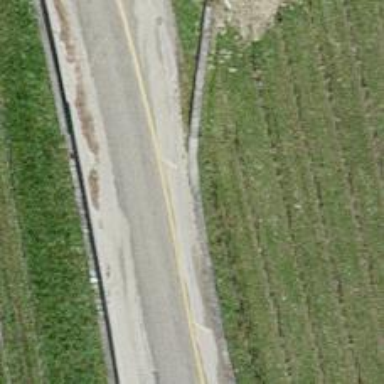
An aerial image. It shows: Retaining wall.